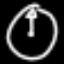
Label: clock